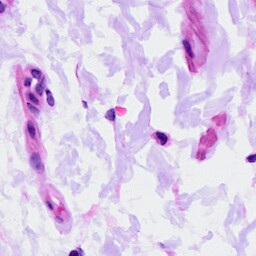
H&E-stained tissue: Ovarian